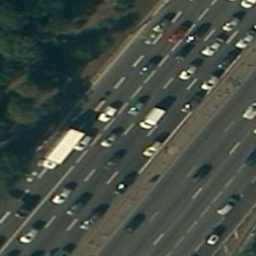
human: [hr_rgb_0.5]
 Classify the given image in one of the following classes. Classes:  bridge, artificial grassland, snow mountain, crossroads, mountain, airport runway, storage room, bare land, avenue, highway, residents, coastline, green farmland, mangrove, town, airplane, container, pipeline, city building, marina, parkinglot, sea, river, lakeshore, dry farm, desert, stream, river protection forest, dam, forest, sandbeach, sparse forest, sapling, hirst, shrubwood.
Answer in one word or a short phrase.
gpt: highway